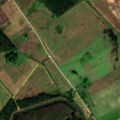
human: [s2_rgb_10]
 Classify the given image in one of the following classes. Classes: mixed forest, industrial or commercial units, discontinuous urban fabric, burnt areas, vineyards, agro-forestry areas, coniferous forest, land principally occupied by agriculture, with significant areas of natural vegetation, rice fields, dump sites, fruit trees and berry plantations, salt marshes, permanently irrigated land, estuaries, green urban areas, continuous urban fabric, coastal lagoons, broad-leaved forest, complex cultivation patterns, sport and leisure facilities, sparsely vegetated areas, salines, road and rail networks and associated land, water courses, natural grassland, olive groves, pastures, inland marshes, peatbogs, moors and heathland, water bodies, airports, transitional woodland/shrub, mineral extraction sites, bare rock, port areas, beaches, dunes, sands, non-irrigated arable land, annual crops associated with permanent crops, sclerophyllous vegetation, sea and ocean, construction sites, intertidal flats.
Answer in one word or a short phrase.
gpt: non-irrigated arable land, complex cultivation patterns, broad-leaved forest, inland marshes, water bodies